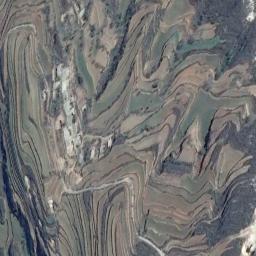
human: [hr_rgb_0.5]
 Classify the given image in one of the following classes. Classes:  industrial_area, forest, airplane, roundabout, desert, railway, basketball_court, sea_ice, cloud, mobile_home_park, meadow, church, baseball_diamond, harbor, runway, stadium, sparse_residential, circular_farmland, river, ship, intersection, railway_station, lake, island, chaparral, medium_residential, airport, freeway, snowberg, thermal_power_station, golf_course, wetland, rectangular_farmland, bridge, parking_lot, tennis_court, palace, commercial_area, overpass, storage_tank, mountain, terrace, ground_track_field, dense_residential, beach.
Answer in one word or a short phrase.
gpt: terrace